Aerial crown-view tile of a tropical tree (Barro Colorado Island, Panama), acquired 20250915:
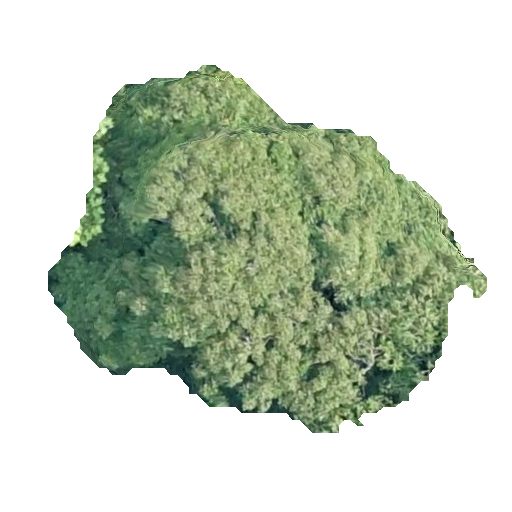
Species: Dipteryx oleifera
GBIF accepted scientific name: Dipteryx oleifera
Crown area: 149.302 m²